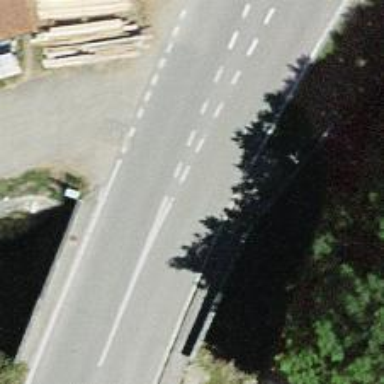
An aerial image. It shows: Tertiary road passing over bridge.